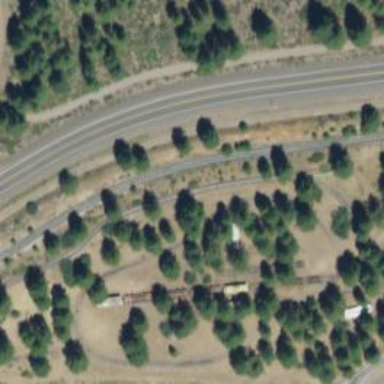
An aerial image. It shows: Miniature railway.